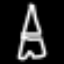
Label: The Eiffel Tower